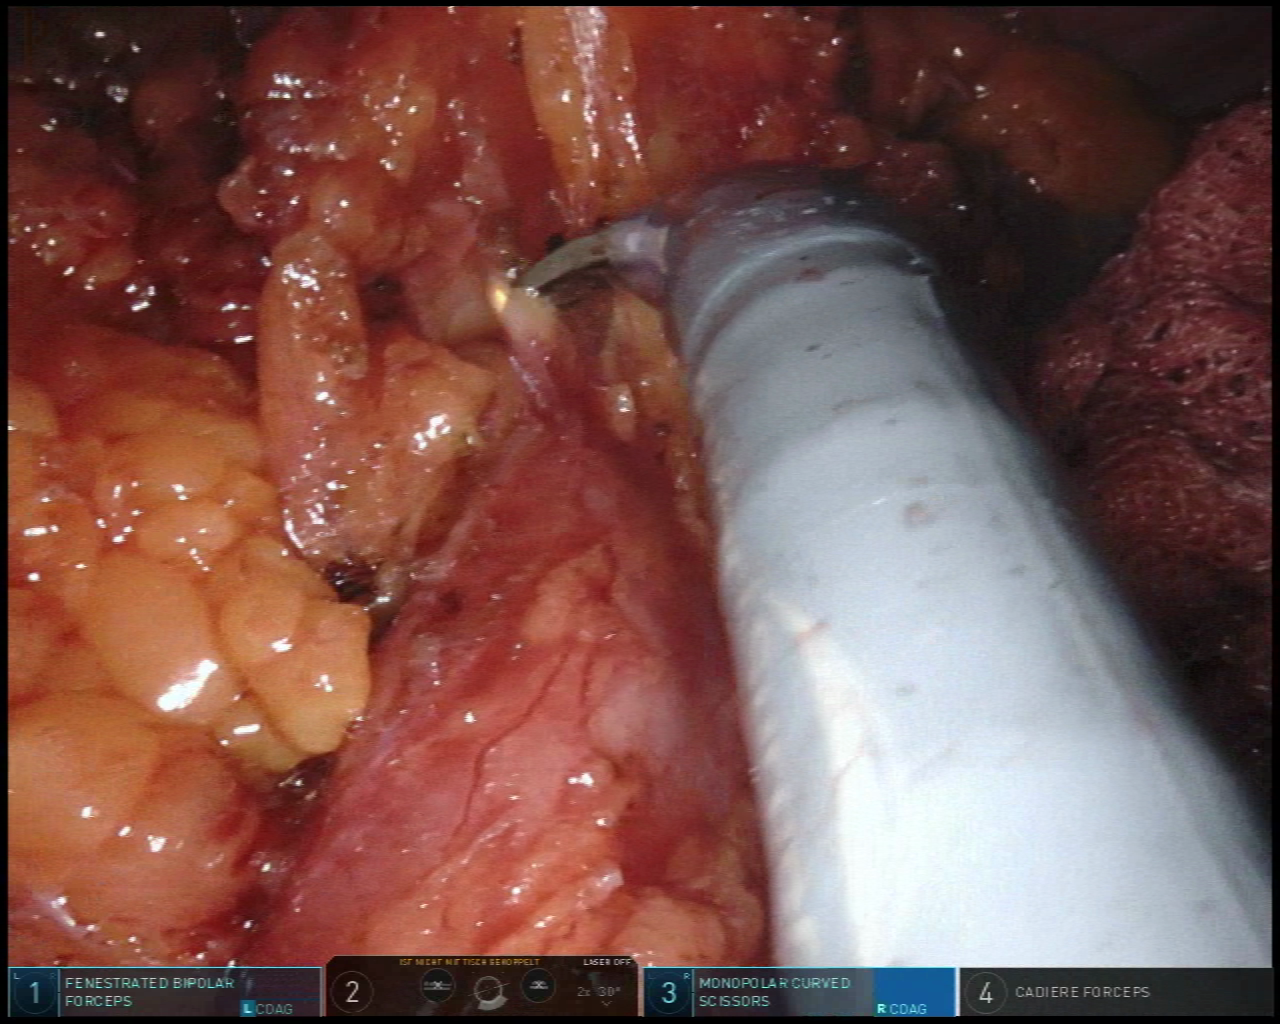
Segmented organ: stomach
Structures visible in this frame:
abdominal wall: yes
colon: no
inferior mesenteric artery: no
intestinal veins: no
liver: no
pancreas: no
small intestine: no
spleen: yes
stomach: yes
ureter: no
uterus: no
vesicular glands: no